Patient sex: M
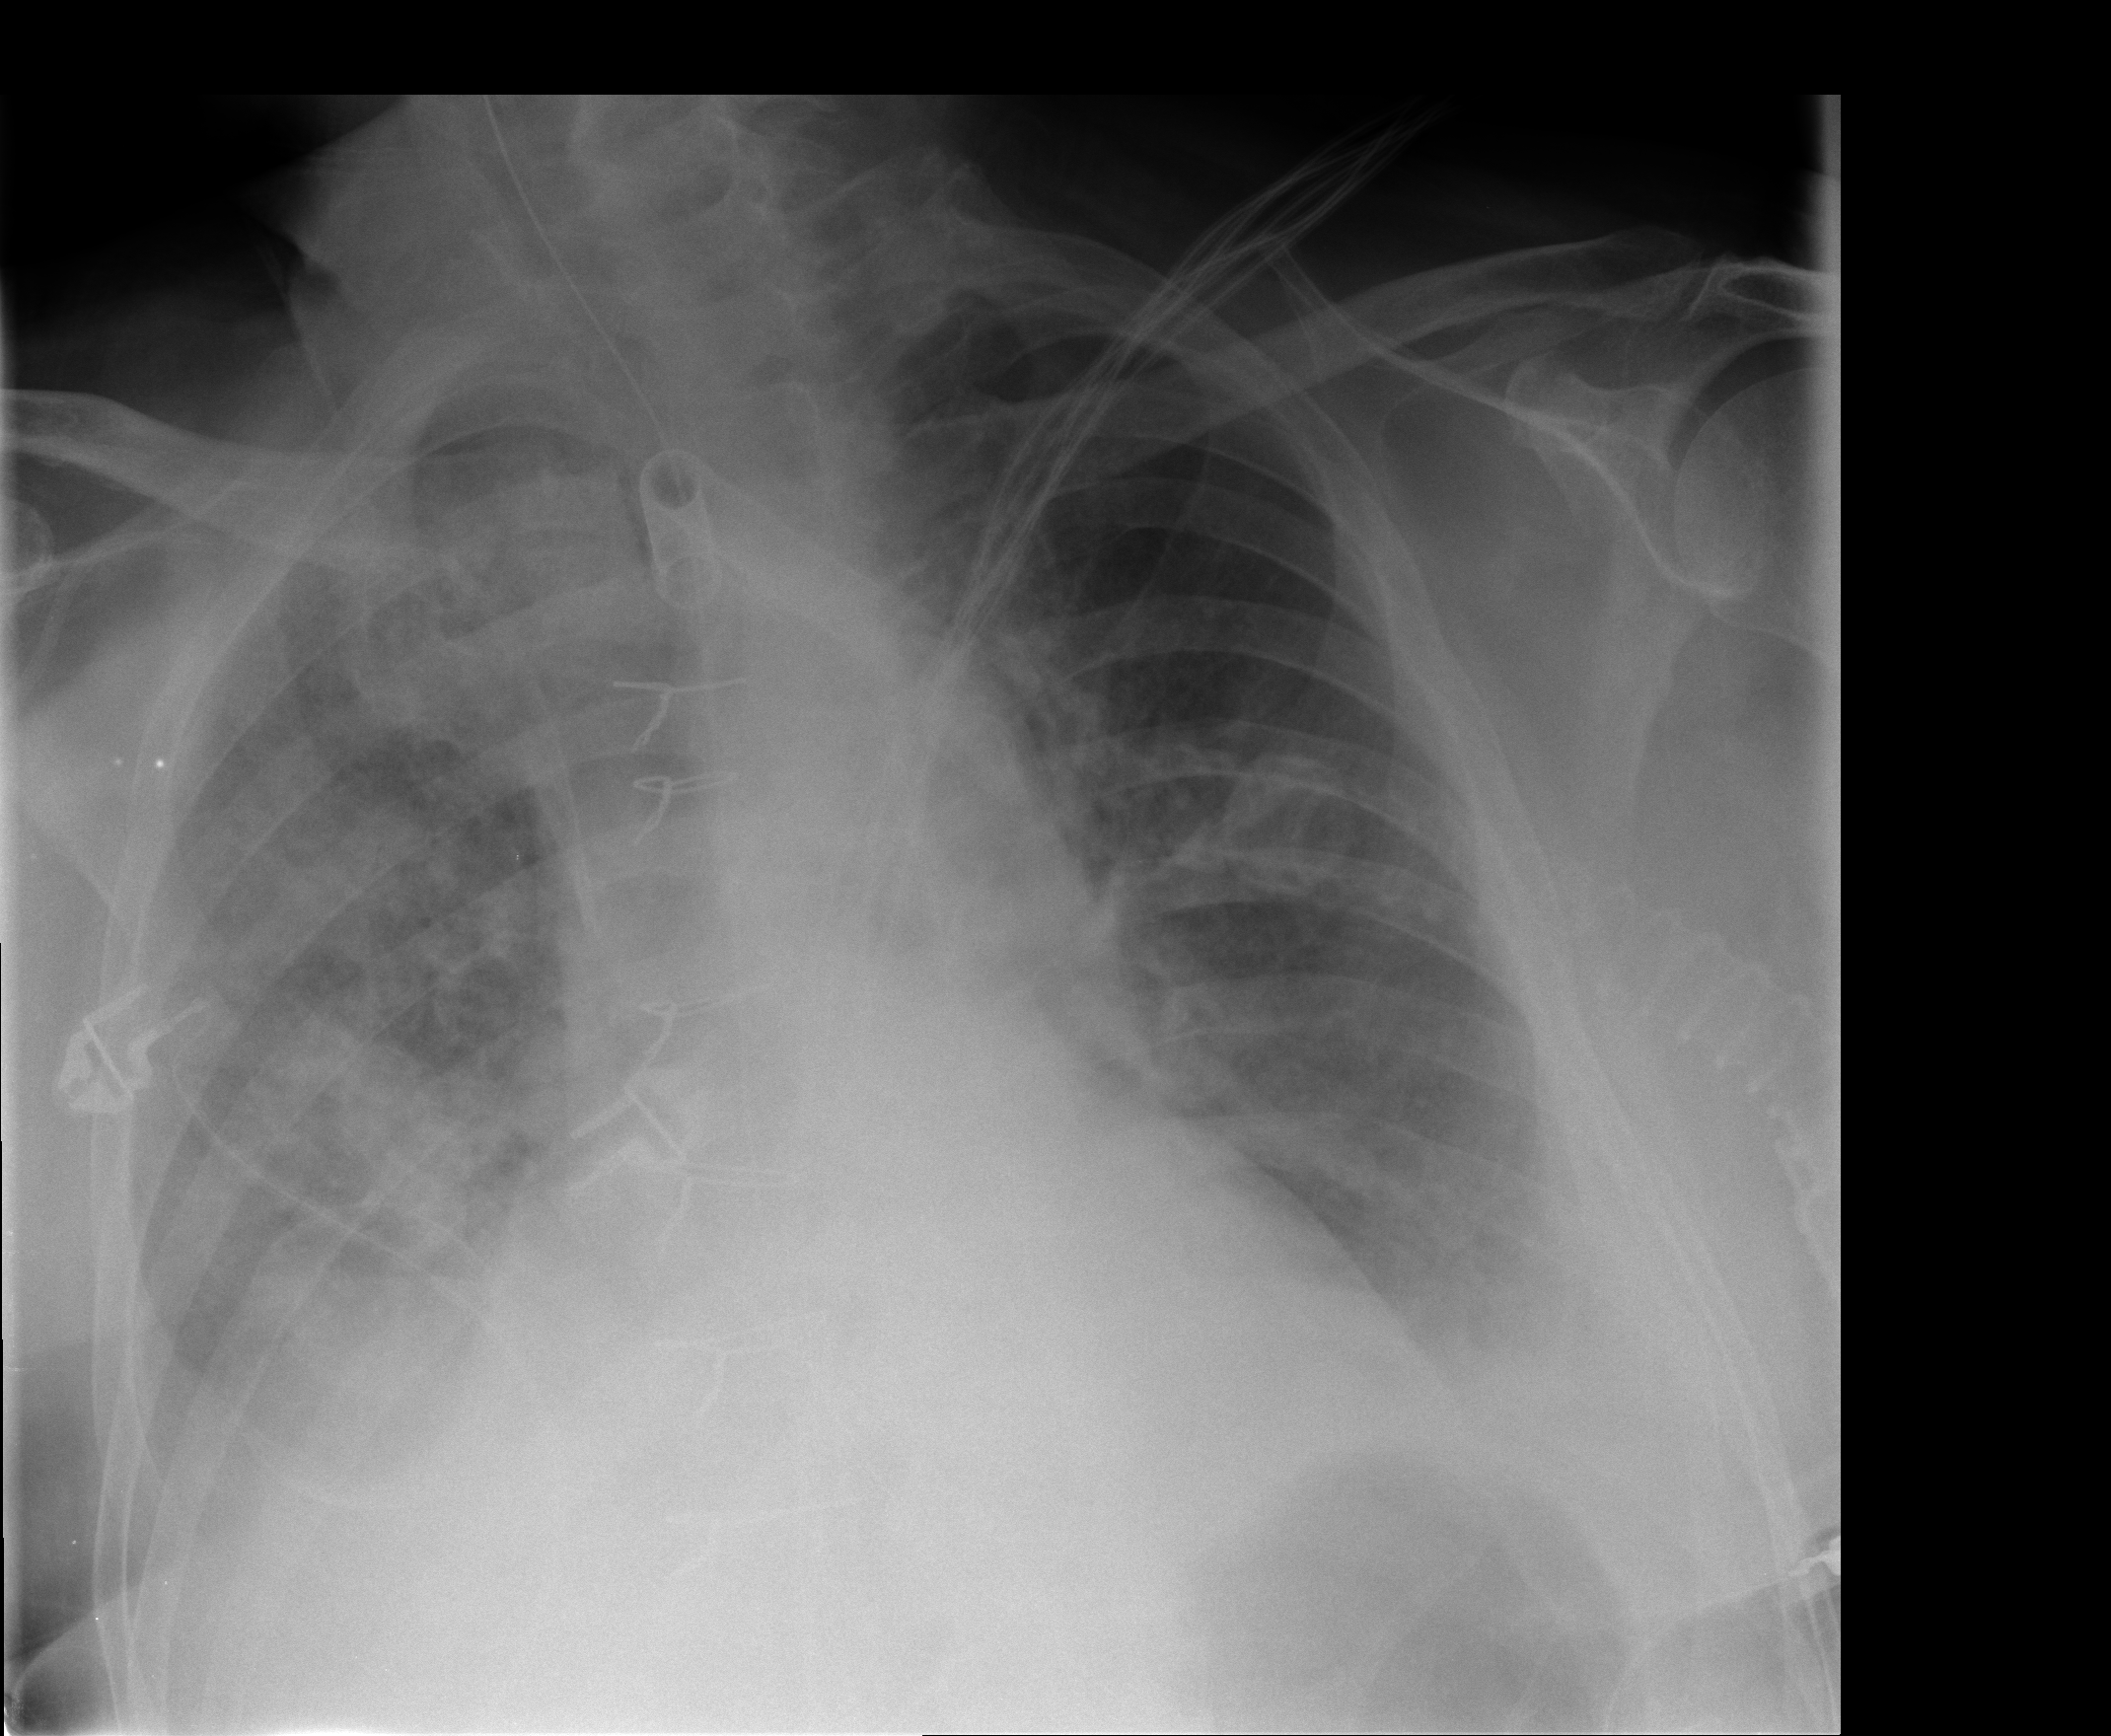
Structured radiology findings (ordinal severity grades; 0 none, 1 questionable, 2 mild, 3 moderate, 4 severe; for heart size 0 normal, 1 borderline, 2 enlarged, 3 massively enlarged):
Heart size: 2
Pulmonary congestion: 3
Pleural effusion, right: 3
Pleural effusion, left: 2
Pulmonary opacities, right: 3
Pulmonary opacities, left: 2
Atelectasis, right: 3
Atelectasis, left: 2